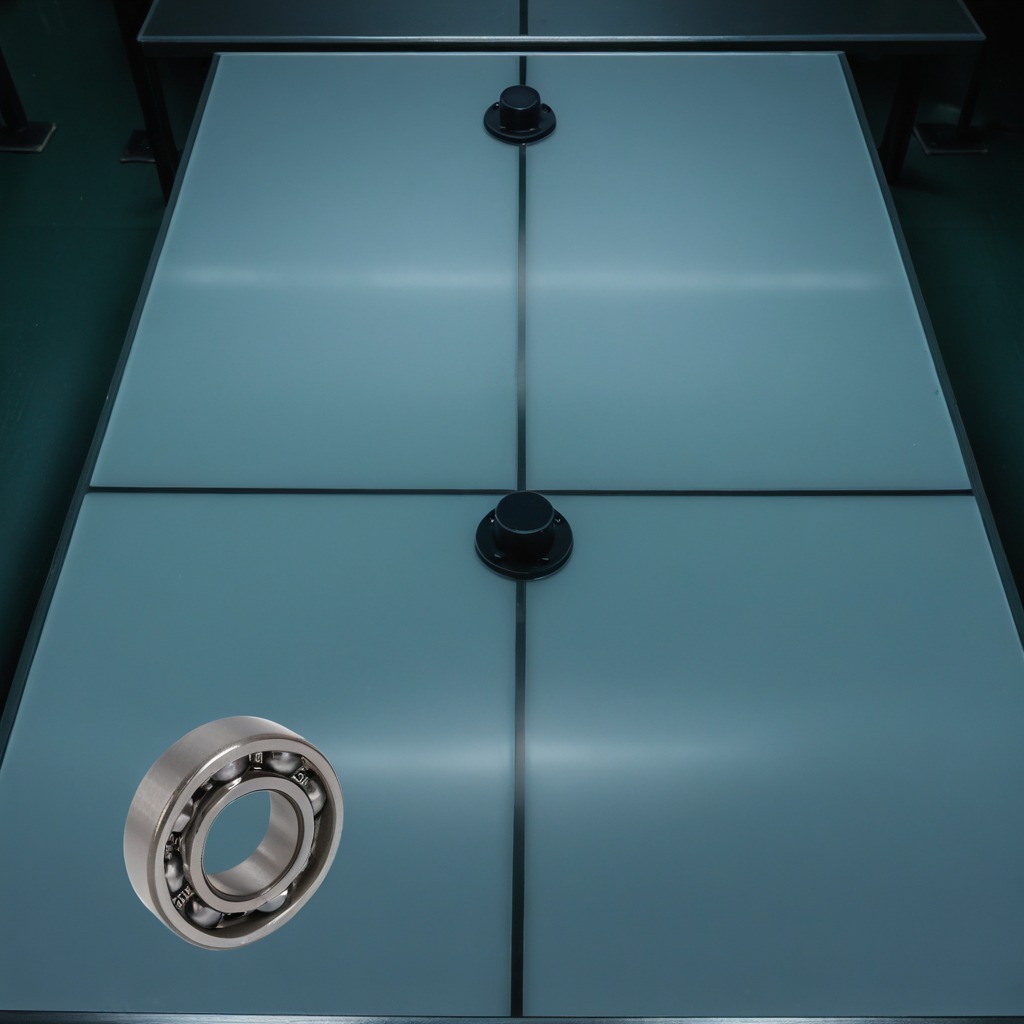
A metal ball bearing is lying on the table.